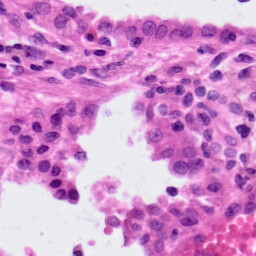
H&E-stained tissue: Lung